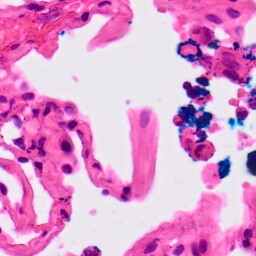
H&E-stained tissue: Lung